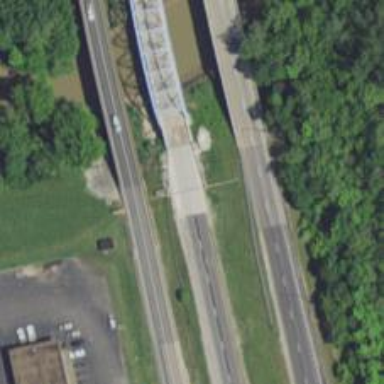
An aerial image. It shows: Primary highway bridge designed as expressway.